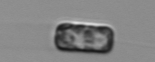
Label: Thalassiosira